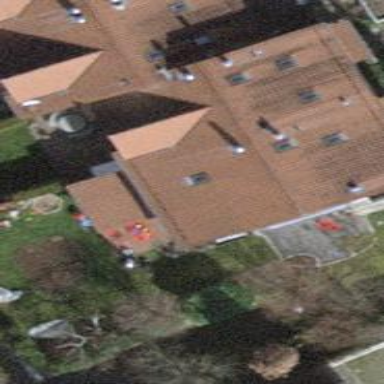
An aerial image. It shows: Simple and straightforward house.